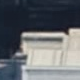
Vehicle type: Car